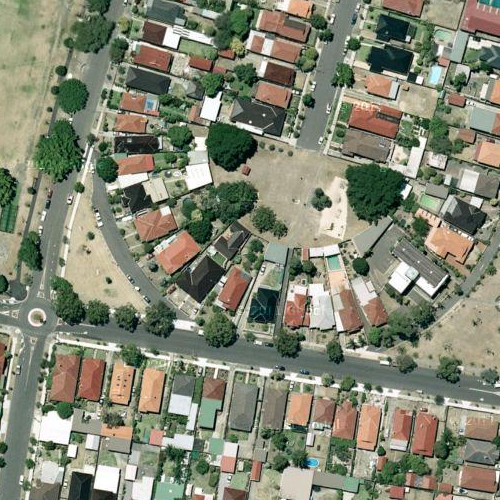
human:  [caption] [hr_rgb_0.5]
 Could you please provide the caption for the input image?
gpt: A residential area with houses arranged neatly and some roads go through this area .

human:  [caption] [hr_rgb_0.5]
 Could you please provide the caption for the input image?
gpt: There are lots of houses with different colours of roofs arranged densely .

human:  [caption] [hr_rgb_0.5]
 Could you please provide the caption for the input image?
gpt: A town with many houses are densely arranged and divided by some roads .

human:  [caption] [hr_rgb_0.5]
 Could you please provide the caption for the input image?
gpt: A residential area with houses arranged neatly and divided by some roads .

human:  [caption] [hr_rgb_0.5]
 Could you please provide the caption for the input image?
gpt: A residential area with houses neatly arranged .